Interaction volume radius: 5 \u00c5
Interaction volume height: 20 \u00c5
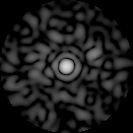
Disorder parameter: 0.8018